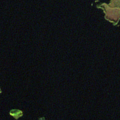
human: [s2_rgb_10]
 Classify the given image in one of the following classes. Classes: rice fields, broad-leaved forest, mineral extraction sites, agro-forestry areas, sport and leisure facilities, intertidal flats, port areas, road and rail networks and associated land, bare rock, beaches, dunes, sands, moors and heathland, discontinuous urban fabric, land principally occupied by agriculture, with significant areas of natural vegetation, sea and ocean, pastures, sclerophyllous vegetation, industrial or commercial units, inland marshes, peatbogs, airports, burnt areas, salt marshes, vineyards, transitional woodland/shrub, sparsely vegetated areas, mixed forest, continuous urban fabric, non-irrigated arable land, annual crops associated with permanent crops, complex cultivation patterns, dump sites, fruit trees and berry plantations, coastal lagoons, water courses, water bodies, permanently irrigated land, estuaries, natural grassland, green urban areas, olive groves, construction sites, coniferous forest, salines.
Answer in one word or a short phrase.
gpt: land principally occupied by agriculture, with significant areas of natural vegetation, mixed forest, water bodies